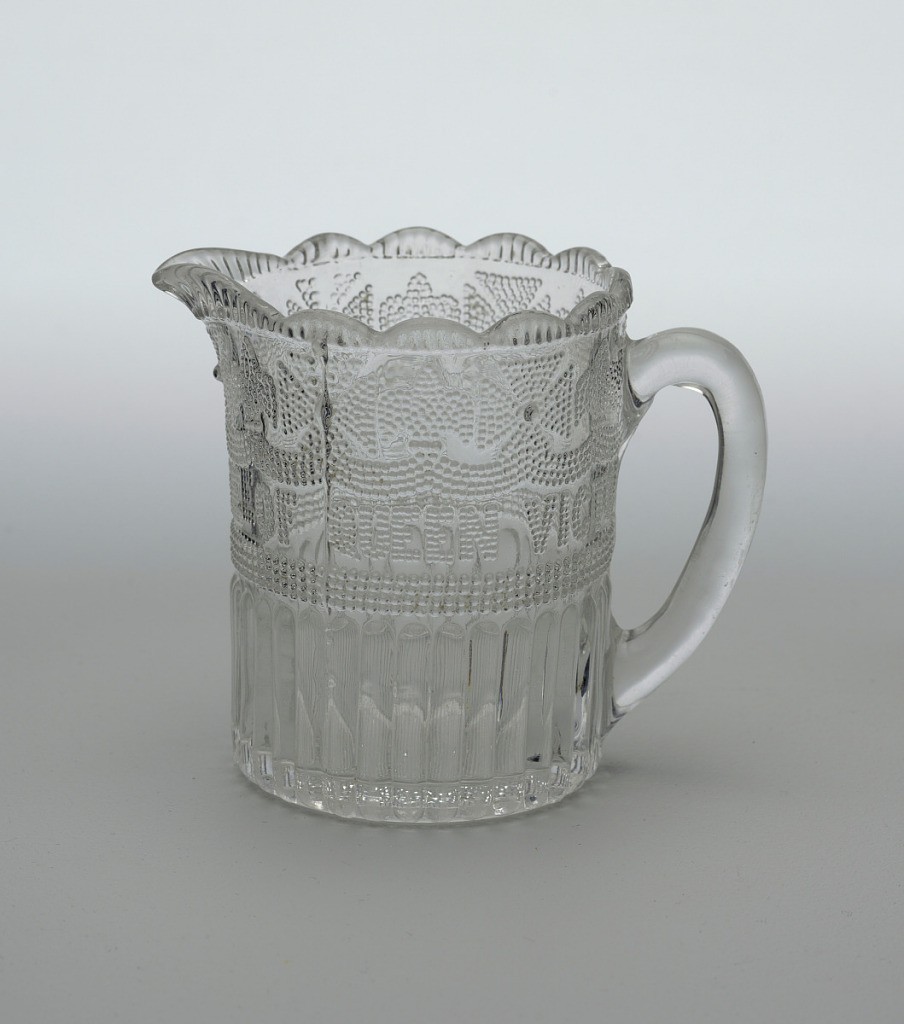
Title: Cream pitcher
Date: ca. 1887
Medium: Pressed glass
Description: Clear glass cylindrical form with pressed decoration. Circular scalloped mouth with spout surmounting section decorated with pressed dotted pattern of alternating Maltese cross and fleur-de-lis motifs on swags above the phrase "JUBILEE OF QUEEN VICTORIA 1837 1887"; reeded bottom section; ovoid loop handle; crown impressed on underside of base.